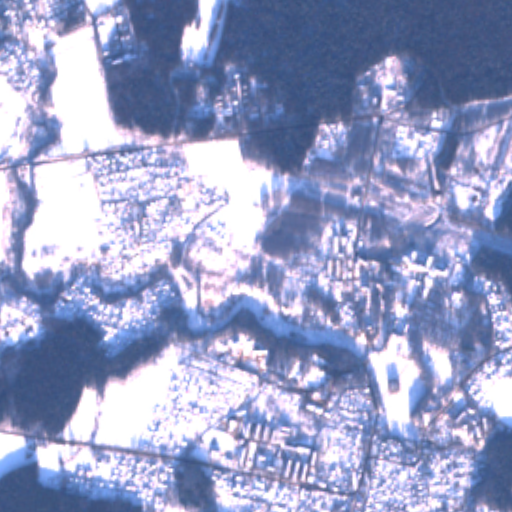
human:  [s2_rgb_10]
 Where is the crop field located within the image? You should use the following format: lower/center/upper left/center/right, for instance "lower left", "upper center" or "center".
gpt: The crop field is located in the upper right of the image.
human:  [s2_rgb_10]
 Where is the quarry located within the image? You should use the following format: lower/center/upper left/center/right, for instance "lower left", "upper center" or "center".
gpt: The quarry is located in the upper left of the image.
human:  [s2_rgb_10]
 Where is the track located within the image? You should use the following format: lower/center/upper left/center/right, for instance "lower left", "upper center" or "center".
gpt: The track is located in the lower center of the image.
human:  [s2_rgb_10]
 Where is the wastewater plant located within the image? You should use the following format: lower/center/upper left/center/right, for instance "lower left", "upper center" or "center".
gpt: The wastewater plant is located in the lower left of the image.
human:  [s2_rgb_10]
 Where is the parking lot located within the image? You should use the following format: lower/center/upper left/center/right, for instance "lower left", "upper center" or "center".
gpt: There is no parking lot in the image.